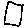
Label: square